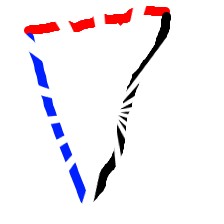
Shape: triangle